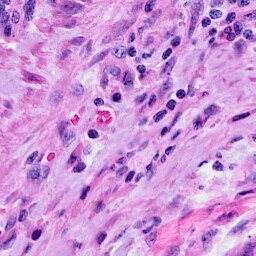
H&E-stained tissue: Cervix